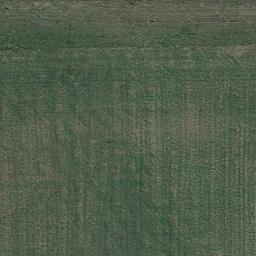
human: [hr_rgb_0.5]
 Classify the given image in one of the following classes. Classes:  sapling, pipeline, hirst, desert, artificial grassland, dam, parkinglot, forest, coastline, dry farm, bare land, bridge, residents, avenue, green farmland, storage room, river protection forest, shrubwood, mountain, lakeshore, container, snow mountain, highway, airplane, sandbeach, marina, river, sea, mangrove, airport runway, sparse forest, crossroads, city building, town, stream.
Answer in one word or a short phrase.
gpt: artificial grassland